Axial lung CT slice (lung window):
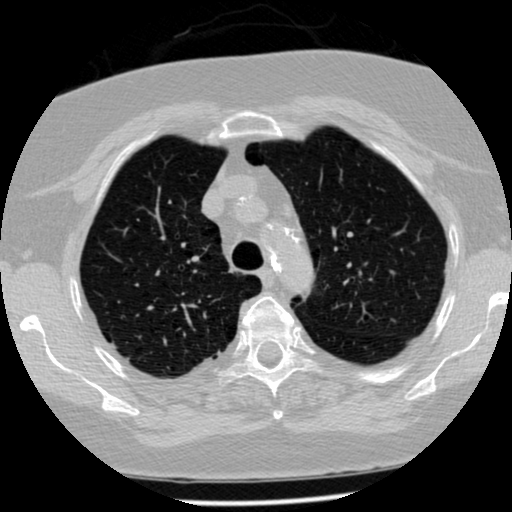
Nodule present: no